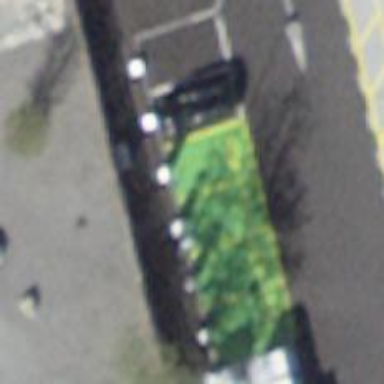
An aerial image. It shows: Charging station.